Question: I'm working to create a master view cordova/javascript application where a user a presented with a list of products, then depending on what they select, got to a tabbed based detail page about the product. Each tab will be generated depending on which product they pick. Along with the product specific information being loaded, I still want to keep a list a all the products in the view so that a user could switch products when ever they want. Here's an image to help better understand what I'm talking about. .
I tried to use ember.js to get this up and running but ran into a few issues. I can get the initial list of products generated and switch to the product specific details, but once I try to load the master list of products in my second template, everything breaks. I know about including two templates with an '{{outlet}}' in the parent template but I cant get this to have the child inherit the parent. Is this possible to do in ember or should I start looking at other frameworks like Anuglar? Any help is appreciated.
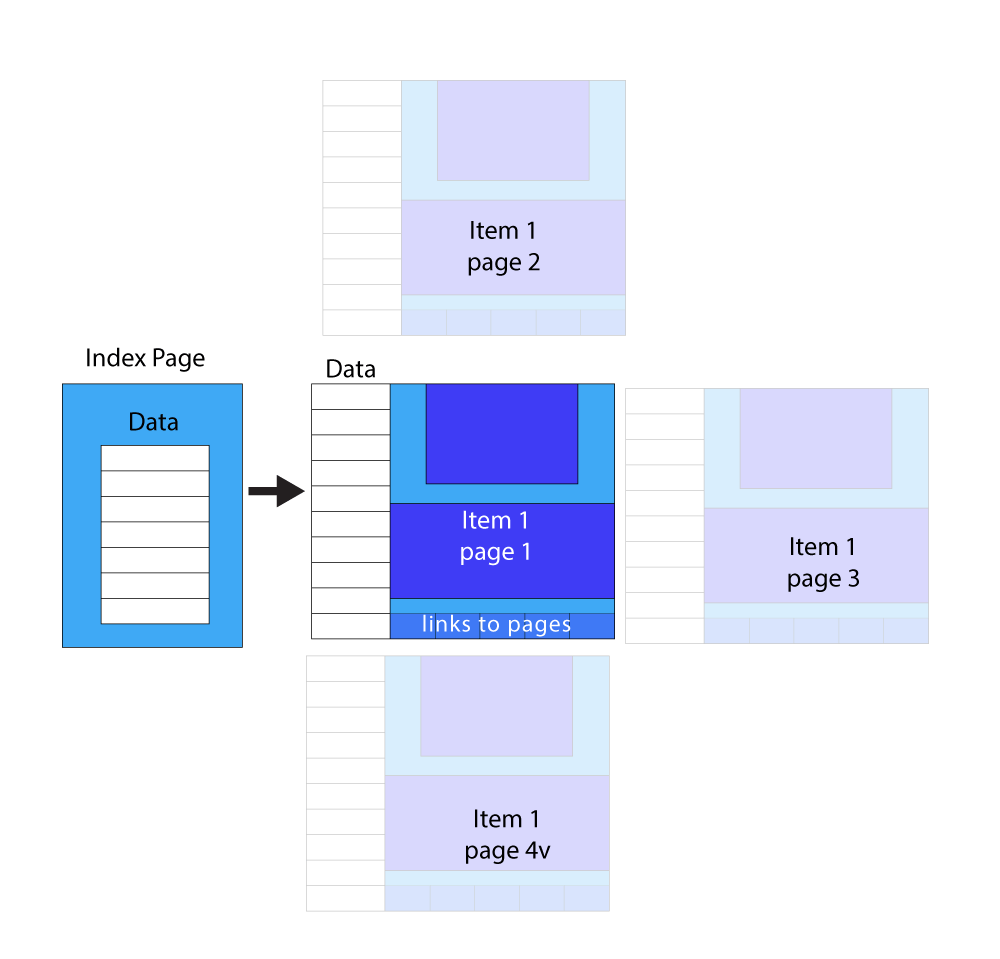
Answer: Displaying nested templates is actually where Ember has an advantage over other frameworks, in my opinion.
This should be really simple using nested resources. In your router, you can do something like
'''
App.Router.map(function() {
this.resource('products', function() {
this.route('product', { path: '/product_id' });
});
});
'''
Obviously, you'll have to fetch your data in each corresponding route. Something like
'''
App.ProductsRoute = Ember.Route.extend({
model: function() {
this.store.find('product');
}
});
App.ProductsProductRoute = Ember.Route.extend({
model: function(params) {
this.store.find('product', params.product_id);
}
});
'''
In your 'product' template you'll need to include an '{{outlet}}' for all child routes to render into (ie, 'products.product').
For example
'''
{{#each}}
{{name}}
{{/each}}
{{outlet}}
'''
'''
Product: {{id}}
'''
Check out the resources section <URL>.
---
If you want the master list to display differently between the 'products' template and the 'products.product' template, remove the master list from the 'products' template and put it in the 'products.index' the 'products.product' template.
Then specify that both the 'ProductsIndexController' and the 'ProductsProductController' 'needs' its parent model. This will give both templates access to the products via 'controllers.products'.
'''
App.ProductsIndexController = Ember.ObjectController.extend({
needs: 'products',
products: Ember.computed.alias('controllers.products')
});
App.ProductsProductController = Ember.ObjectController.extend({
needs: 'products',
products: Ember.computed.alias('controllers.products')
});
'''
See <URL>.